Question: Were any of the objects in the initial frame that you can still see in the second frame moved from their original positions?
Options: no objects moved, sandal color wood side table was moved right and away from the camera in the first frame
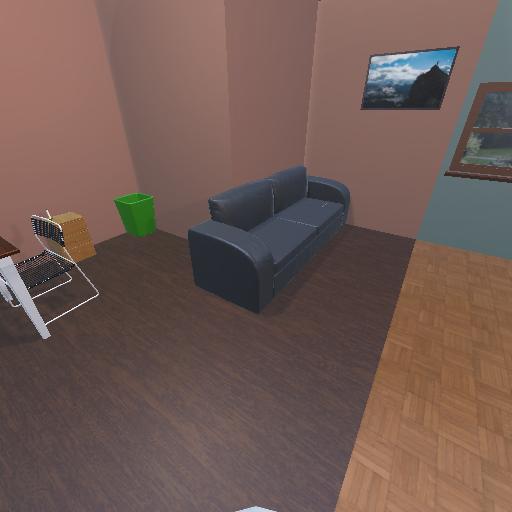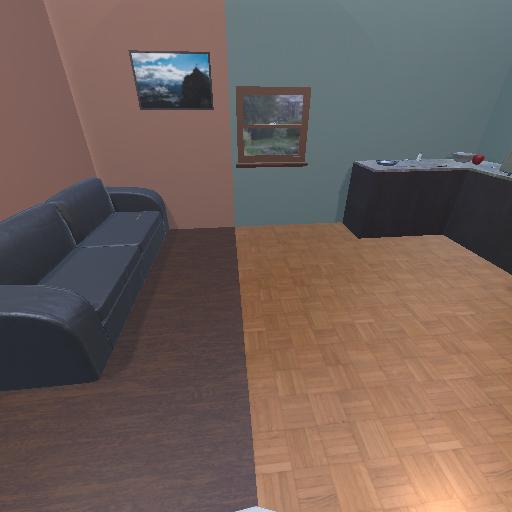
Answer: no objects moved